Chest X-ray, AP view. Patient: 43 years old, sex F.
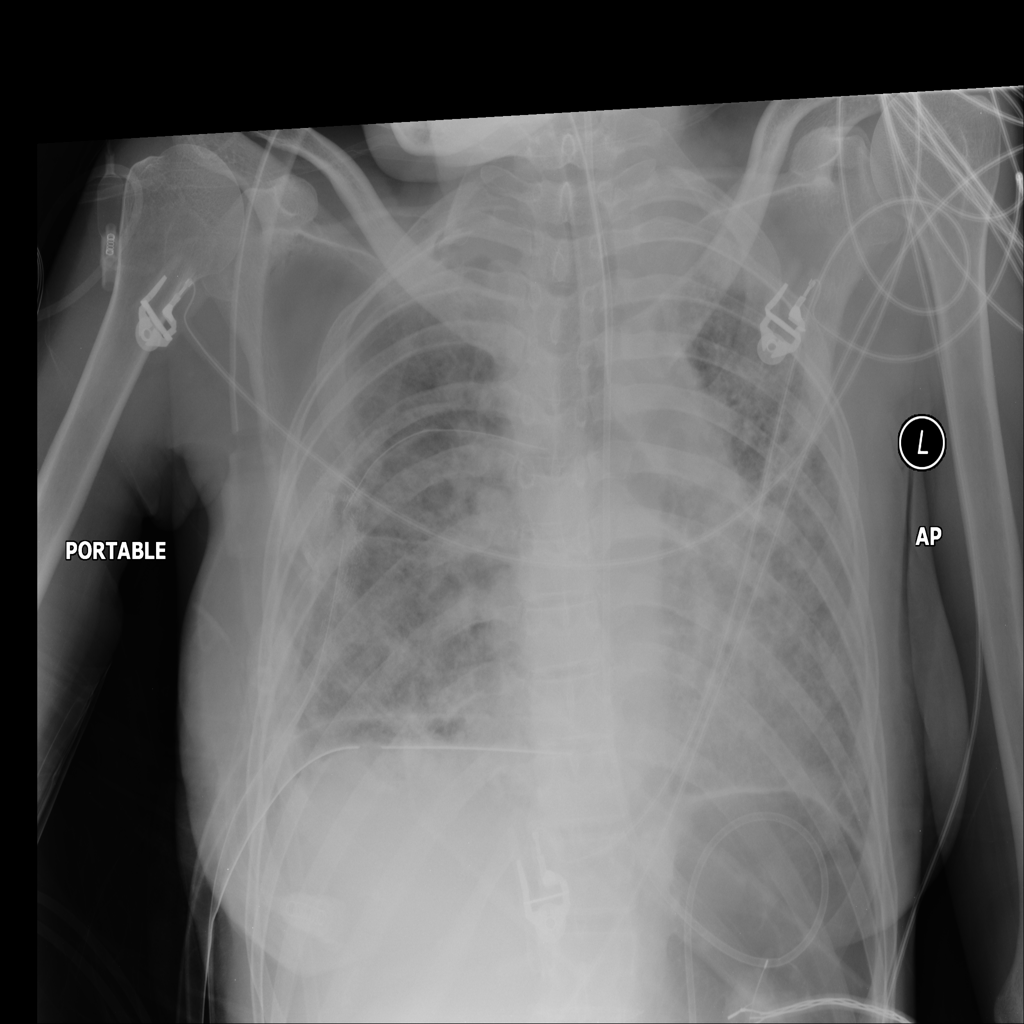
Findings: Infiltration, Pneumothorax